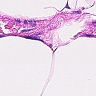
Metastatic tissue present: no